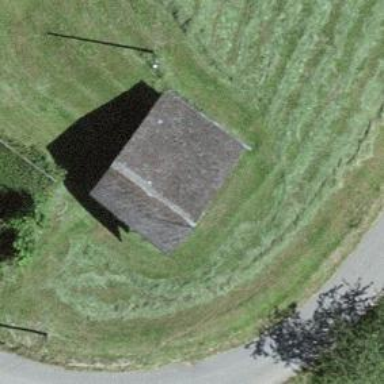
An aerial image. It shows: Rural barn.